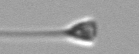
Label: Asterionellopsis_glacialis